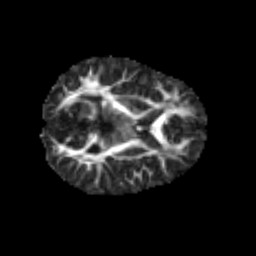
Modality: FA
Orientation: axial
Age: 6
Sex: male
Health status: healthy